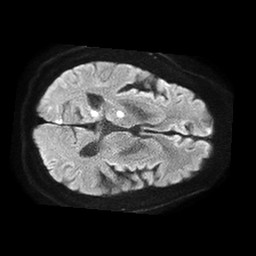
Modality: TRACE
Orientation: axial
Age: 54
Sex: male
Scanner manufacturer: philips
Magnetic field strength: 1.5 T
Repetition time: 4.6 s
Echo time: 0.08631 s